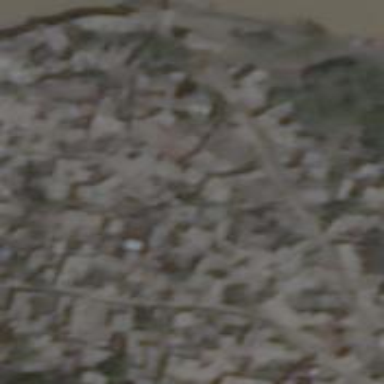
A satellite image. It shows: Village.